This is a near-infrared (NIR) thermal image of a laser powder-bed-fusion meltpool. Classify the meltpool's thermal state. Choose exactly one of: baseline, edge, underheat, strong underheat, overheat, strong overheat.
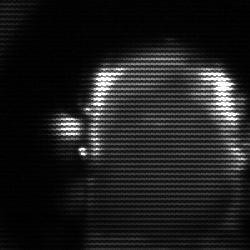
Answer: baseline